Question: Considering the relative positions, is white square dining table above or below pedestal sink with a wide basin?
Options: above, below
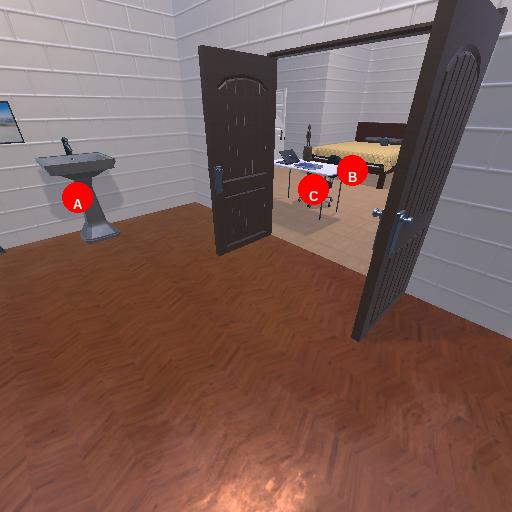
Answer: above